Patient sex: F
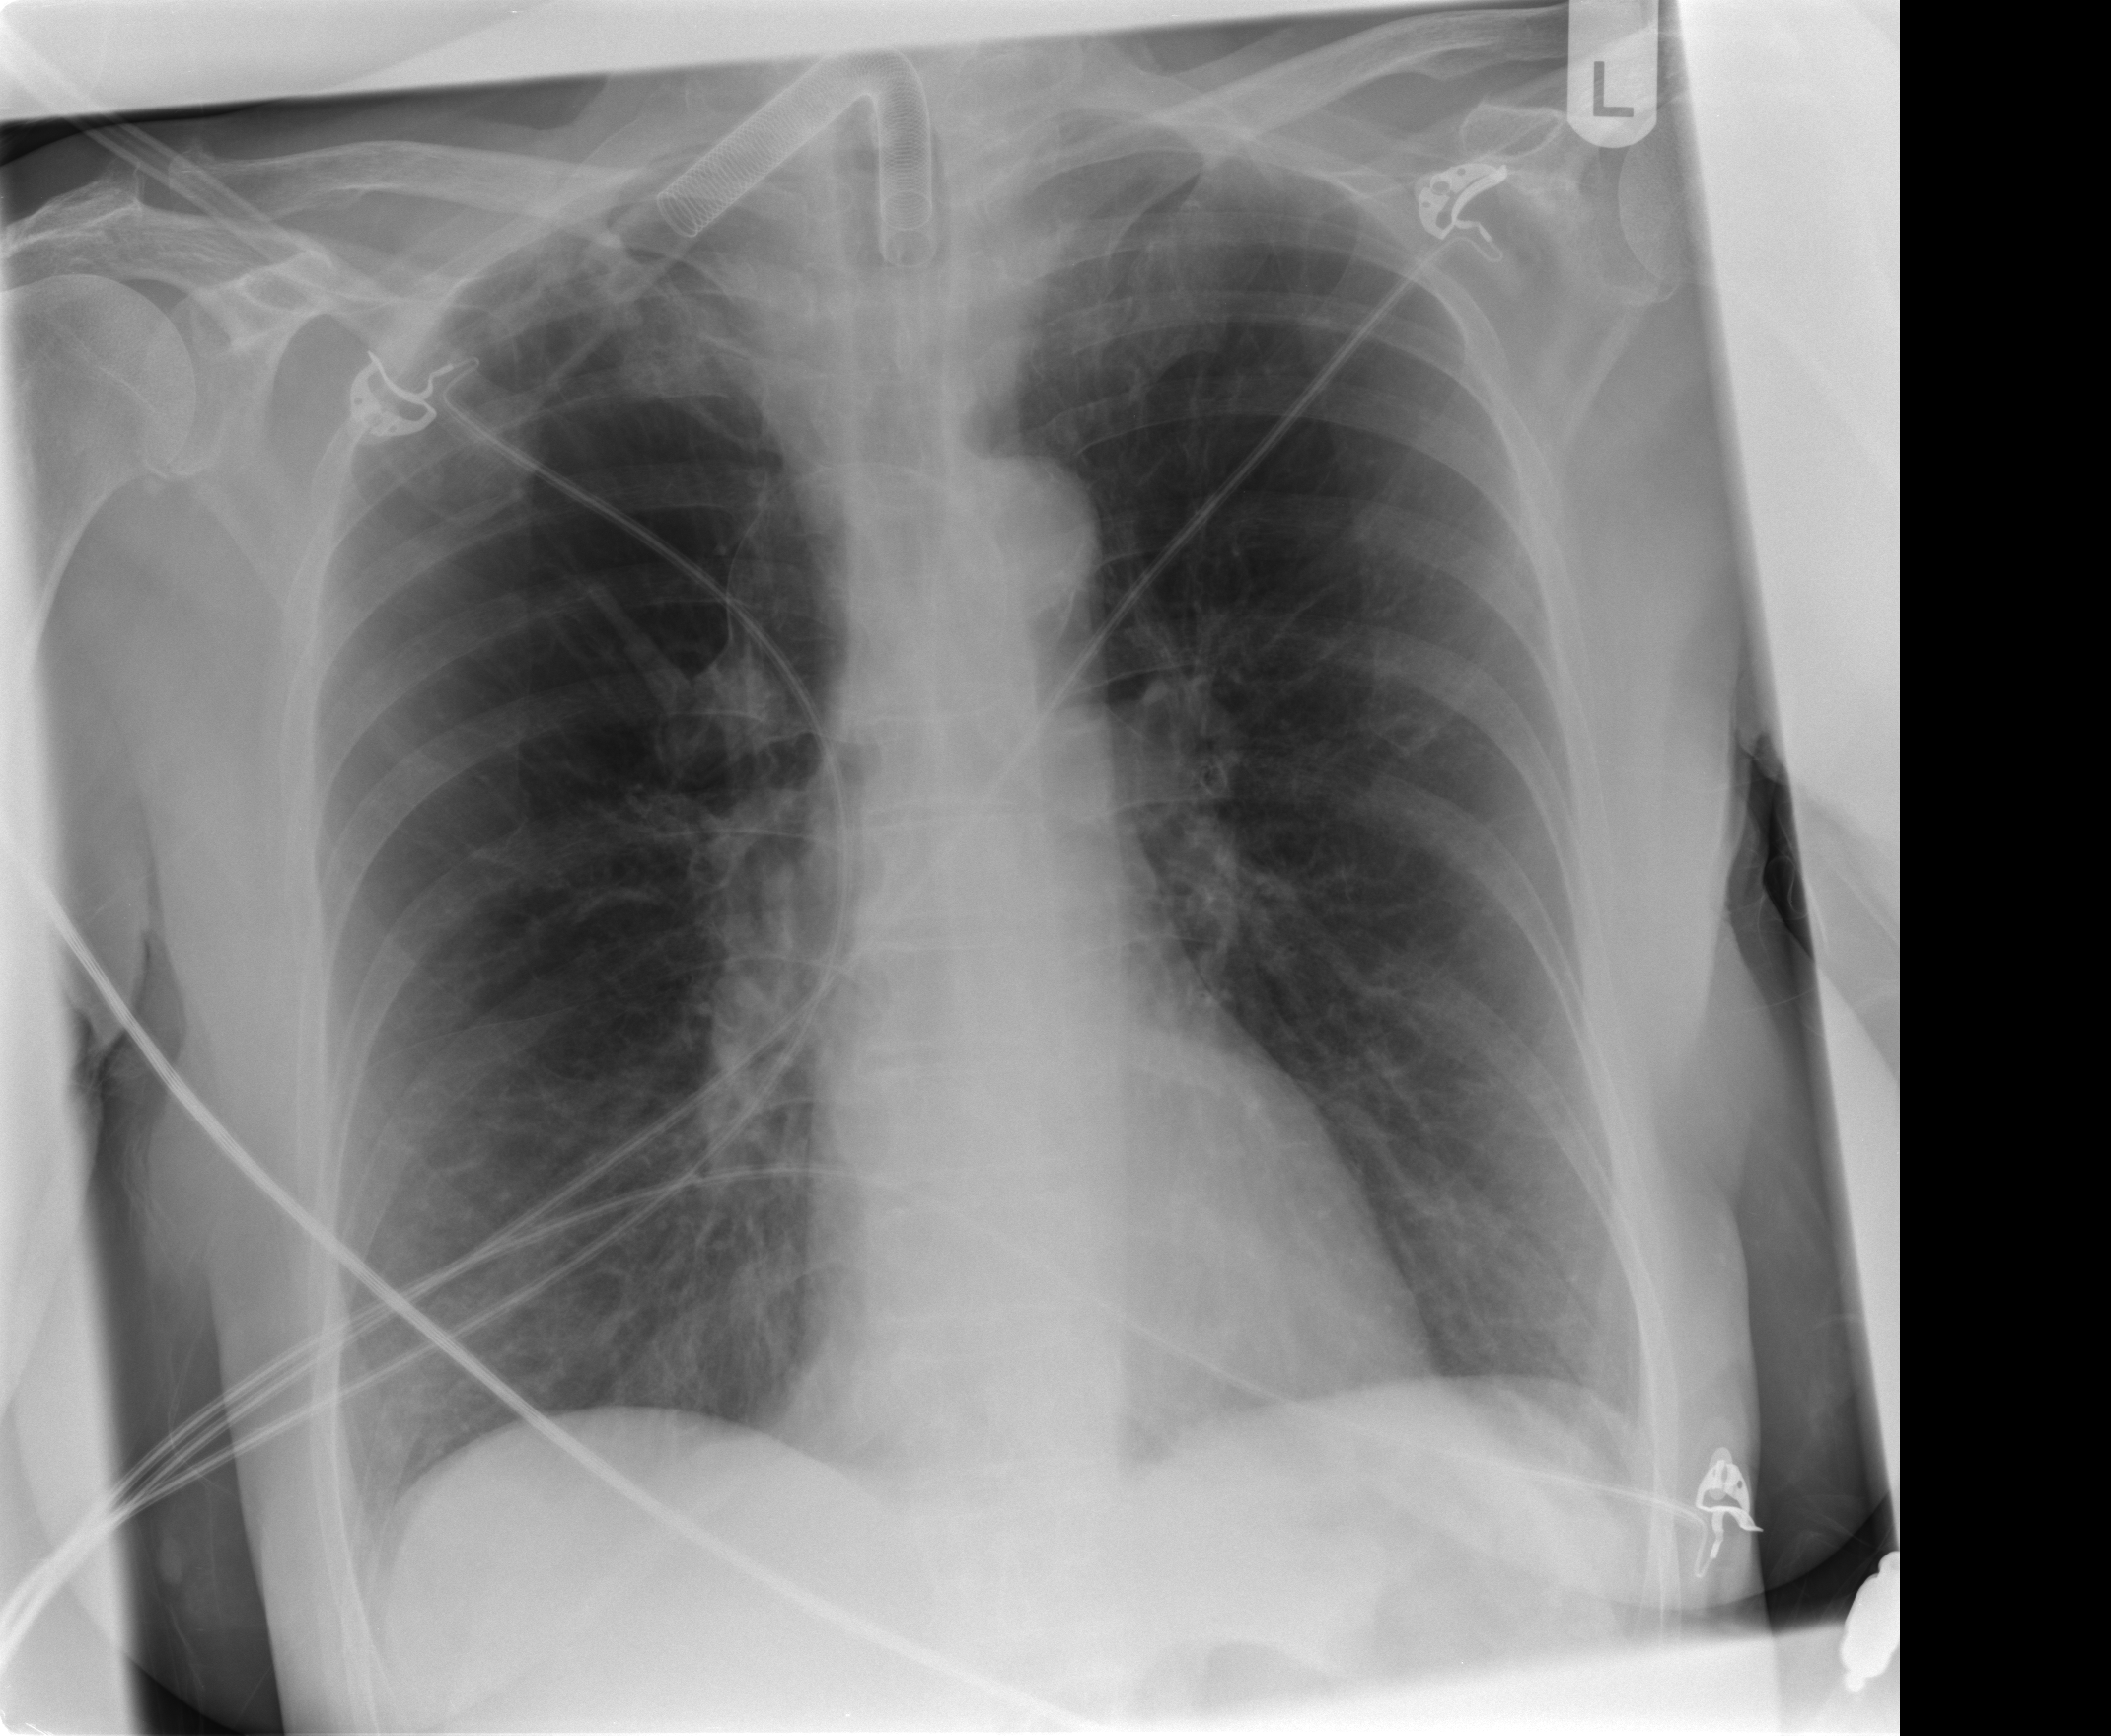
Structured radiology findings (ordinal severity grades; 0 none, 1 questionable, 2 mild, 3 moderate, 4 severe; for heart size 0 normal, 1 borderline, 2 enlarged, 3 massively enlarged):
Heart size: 0
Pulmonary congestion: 0
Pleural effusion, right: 0
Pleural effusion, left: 0
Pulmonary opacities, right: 0
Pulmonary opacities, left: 0
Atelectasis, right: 1
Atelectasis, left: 1